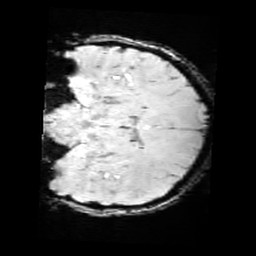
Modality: SWI
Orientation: coronal
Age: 12
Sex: male
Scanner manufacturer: siemens
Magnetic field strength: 3 T
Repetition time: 0.027 s
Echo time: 0.02 s